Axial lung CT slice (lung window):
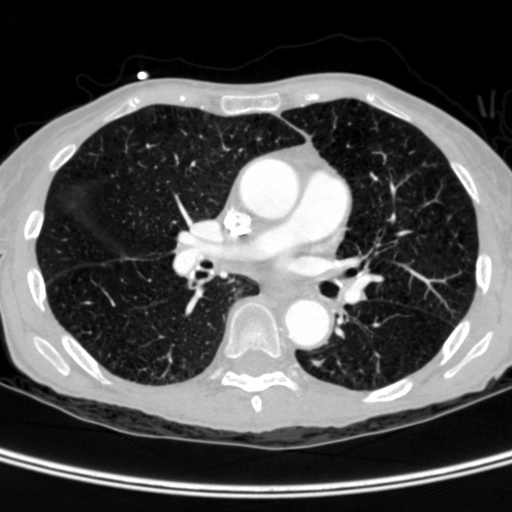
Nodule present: yes
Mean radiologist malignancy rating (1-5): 2.333